Question: This question seems to have been asked 30 different ways, and I've attempted all of the solves with no luck.
Rails 4 app that runs fine locally, but when deployed to heroku (Cedar), the javascript is not executing. Process I'm going through:
1) RAILS_ENV=production bundle exec rake assets:precompile
2) git add, then commit
3) git push heroku master
I've also tried clobbering the assets on both heroku and my local machine.
Production.rb
'''
config.cache_classes = true
config.eager_load = true
config.consider_all_requests_local = false
config.action_controller.perform_caching = true
config.serve_static_assets = true
config.assets.compress = true
config.assets.js_compressor = :uglifier
config.assets.css_compressor = :sass
config.assets.digest = true
config.assets.precompile += %w( '.woff', '.eot', '.svg', '.ttf' )
config.active_support.deprecation = :notify
config.log_formatter = ::Logger::Formatter.new
'''
application.rb
'''
config.assets.version = '4.0'
config.assets.enabled = true
config.before_configuration do
env_file = File.join(Rails.root, 'config', 'local_env.yml')
YAML.load(File.open(env_file)).each do |key, value|
ENV[key.to_s] = value
end if File.exists?(env_file)
end
config.action_mailer.delivery_method = :postmark
config.action_mailer.postmark_settings = { :api_key => ENV['POSTMARK_API_KEY']}
config.assets.initialize_on_precompile = false
config.middleware.use Rack::Attack
'''
I've also tried adding config.assets.compile = true
application.js
'''
//= require jquery
//= require jquery.turbolinks
//= require jquery_ujs
//= require bootstrap
//= require turbolinks
//= require masonry/jquery.masonry
//= require masonry/jquery.imagesloaded.min
//= require masonry/jquery.infinitescroll.min
//= require masonry/modernizr-transitions
//= require underscore
//= require gmaps/google
//= require_tree .
'''
When I run the app on heroku, I can see the javascript in through the developer tools:

..but the js is not executing. Where am I going wrong here?
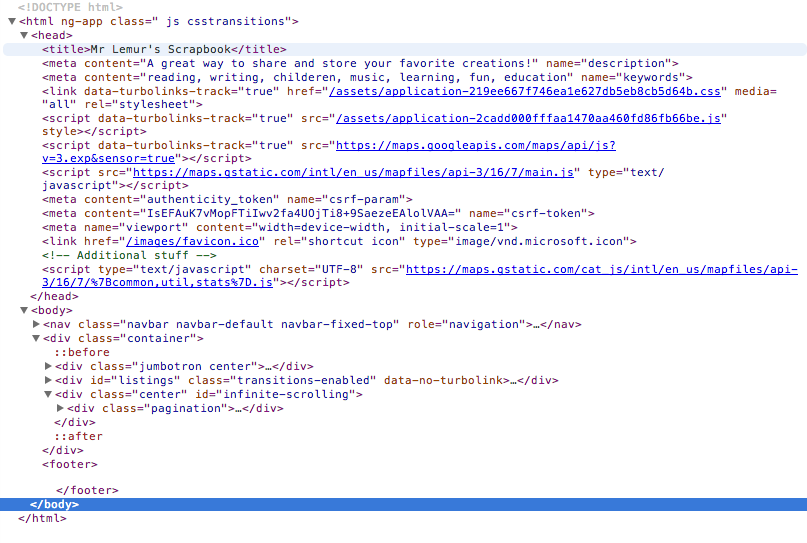
Answer: Try moving '//=require Turbolinks' to the very bottom of your application.js and see if that doesn't help. Also, you can try turning off turbolinks. Turbolinks is cool, but doesn't always play nice with others.
Hope this helps!